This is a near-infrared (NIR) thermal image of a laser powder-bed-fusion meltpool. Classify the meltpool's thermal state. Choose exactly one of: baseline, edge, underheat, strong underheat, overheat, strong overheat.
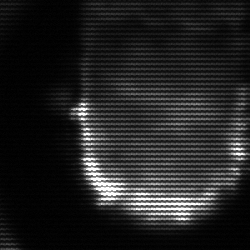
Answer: baseline